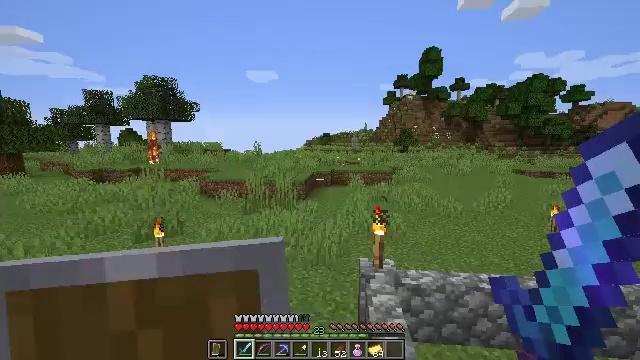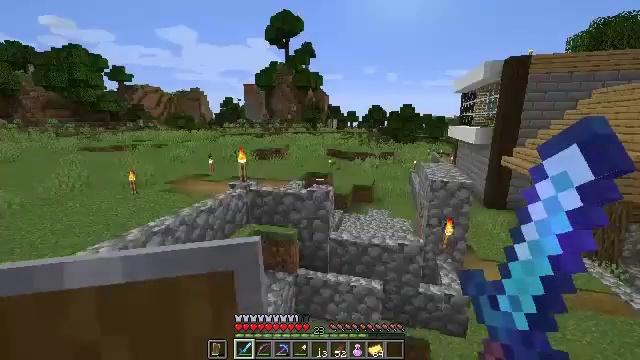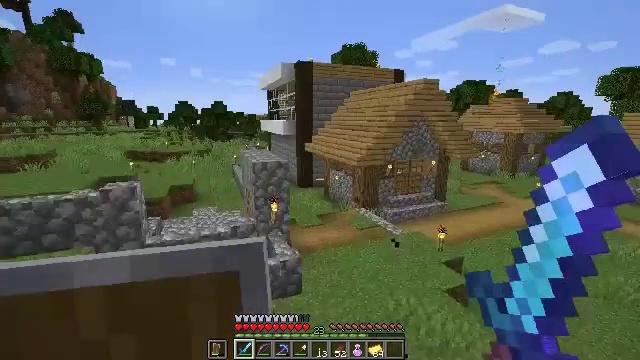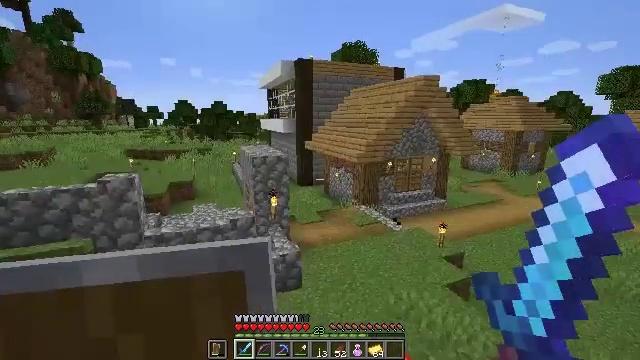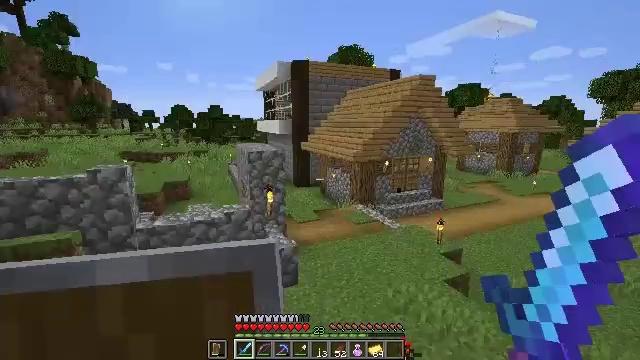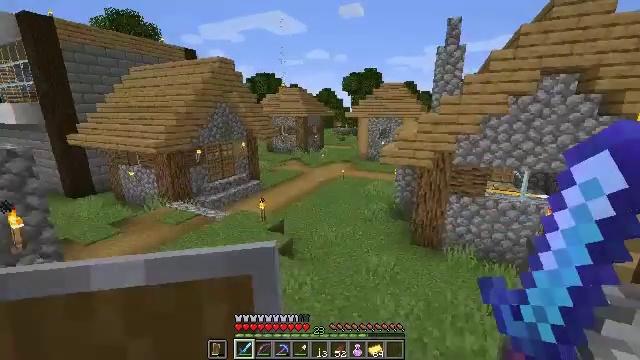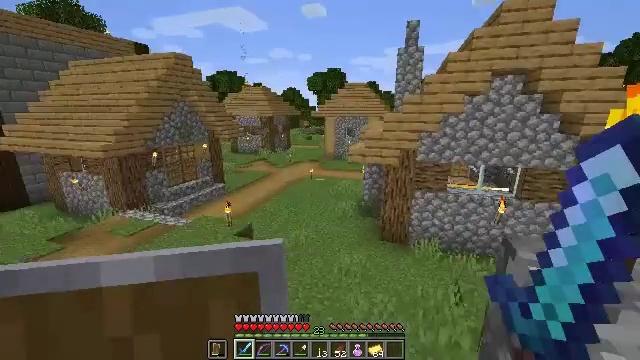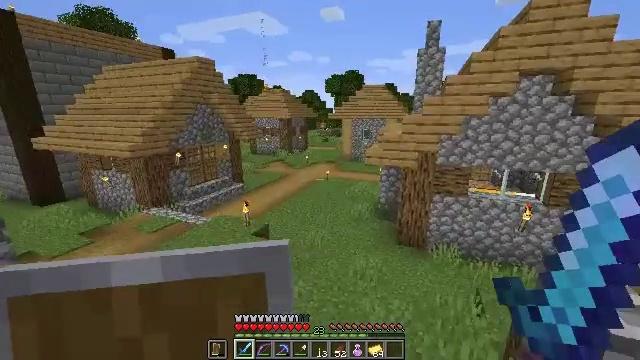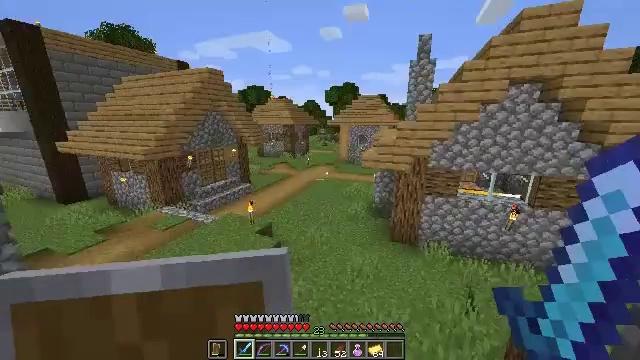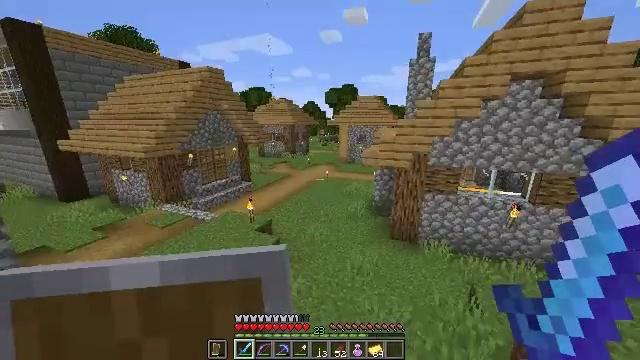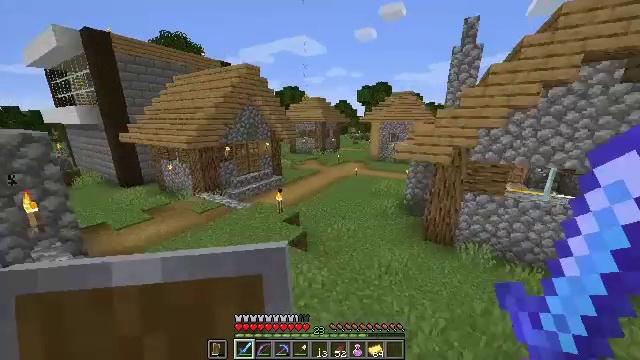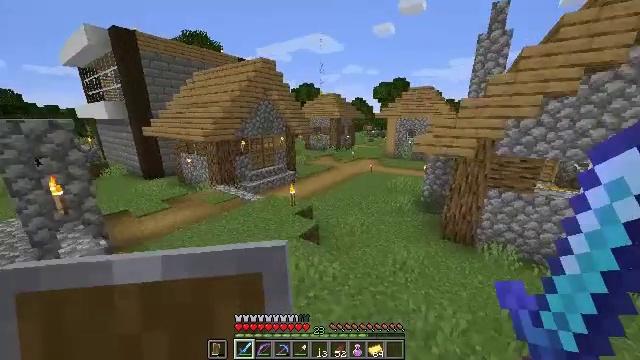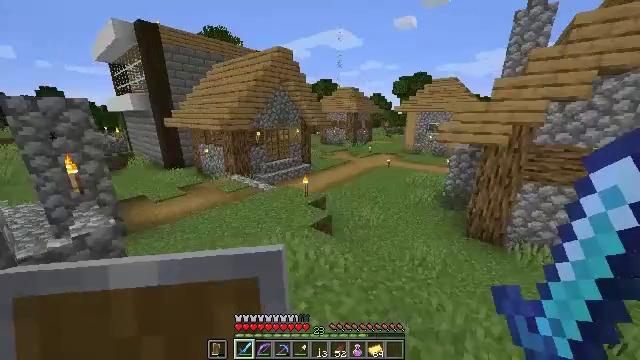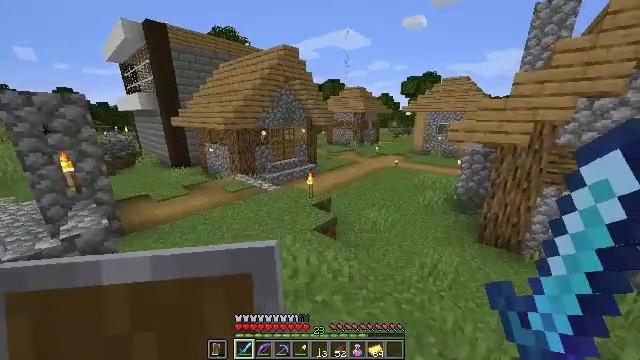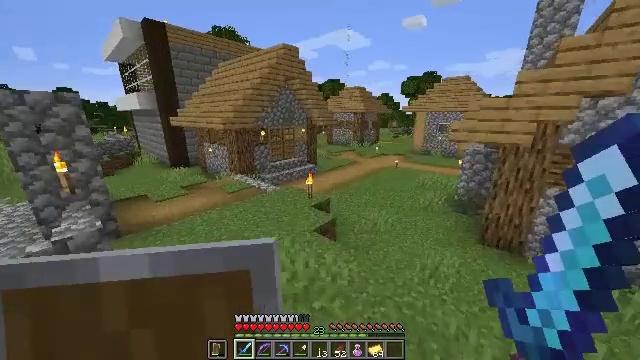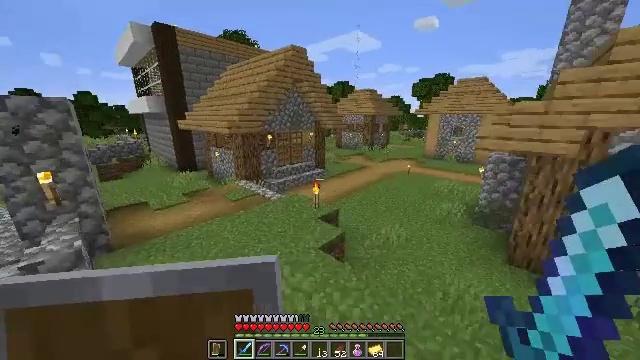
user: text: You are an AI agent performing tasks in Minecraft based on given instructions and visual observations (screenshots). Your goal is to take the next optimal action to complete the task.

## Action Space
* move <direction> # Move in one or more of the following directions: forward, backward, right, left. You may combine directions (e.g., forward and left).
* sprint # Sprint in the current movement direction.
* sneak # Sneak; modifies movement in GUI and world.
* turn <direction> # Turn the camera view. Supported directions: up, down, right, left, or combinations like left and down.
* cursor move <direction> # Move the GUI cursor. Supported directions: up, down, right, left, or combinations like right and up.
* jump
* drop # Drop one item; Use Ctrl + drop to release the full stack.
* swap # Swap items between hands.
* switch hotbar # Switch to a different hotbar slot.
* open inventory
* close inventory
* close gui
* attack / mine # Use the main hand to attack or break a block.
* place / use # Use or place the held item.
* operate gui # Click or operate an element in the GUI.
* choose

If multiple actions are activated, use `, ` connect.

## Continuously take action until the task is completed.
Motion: motion action
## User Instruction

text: Get golden boots from the crafting table.
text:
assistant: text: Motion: turn right and down
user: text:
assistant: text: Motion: turn right
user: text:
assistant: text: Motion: move forward
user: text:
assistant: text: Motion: move forward, turn up
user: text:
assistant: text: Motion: move forward, turn right and down
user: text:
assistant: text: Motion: move forward, sprint, turn right
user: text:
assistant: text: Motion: move forward, sprint, turn left
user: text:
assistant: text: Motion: move forward
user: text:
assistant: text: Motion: move forward
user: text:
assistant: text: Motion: move forward, turn left
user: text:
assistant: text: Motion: move forward, sprint, turn left
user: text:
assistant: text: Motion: move forward, sprint, turn left
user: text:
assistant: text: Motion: move forward, turn left
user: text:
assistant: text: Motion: move forward, sprint
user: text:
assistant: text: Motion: move forward, sprint, turn left
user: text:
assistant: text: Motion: move forward, sprint, turn left
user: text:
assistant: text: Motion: move forward, sprint
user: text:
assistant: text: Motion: move forward, sprint
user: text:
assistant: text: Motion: move forward
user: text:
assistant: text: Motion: move forward
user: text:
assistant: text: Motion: move forward
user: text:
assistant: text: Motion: move forward
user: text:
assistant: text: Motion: move forward
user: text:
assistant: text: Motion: move forward
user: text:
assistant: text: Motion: move forward
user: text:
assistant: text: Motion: move forward
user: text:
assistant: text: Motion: move forward
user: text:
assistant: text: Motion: move forward, turn right
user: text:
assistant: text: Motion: move forward, sprint, turn right
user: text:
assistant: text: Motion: move forward, sprint, turn right and up